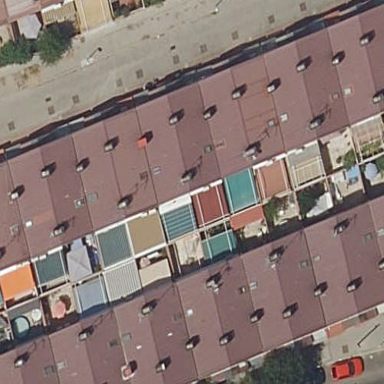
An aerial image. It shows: Terrace building.